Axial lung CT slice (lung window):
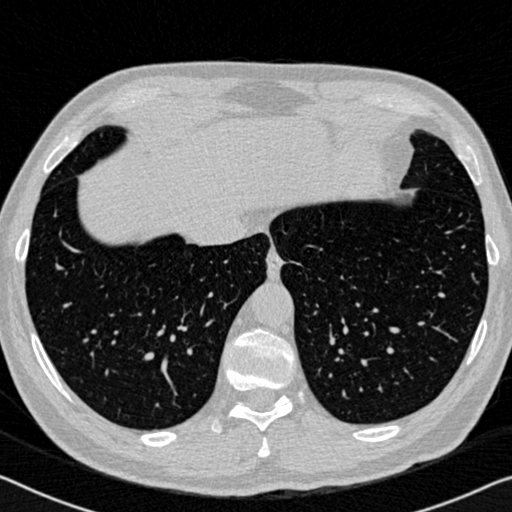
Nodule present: no